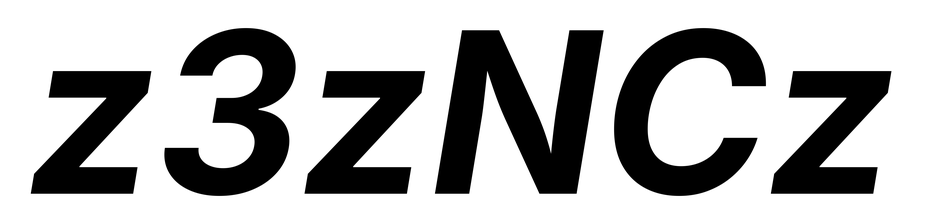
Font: Inter-Italic_Bold_Italic